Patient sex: M
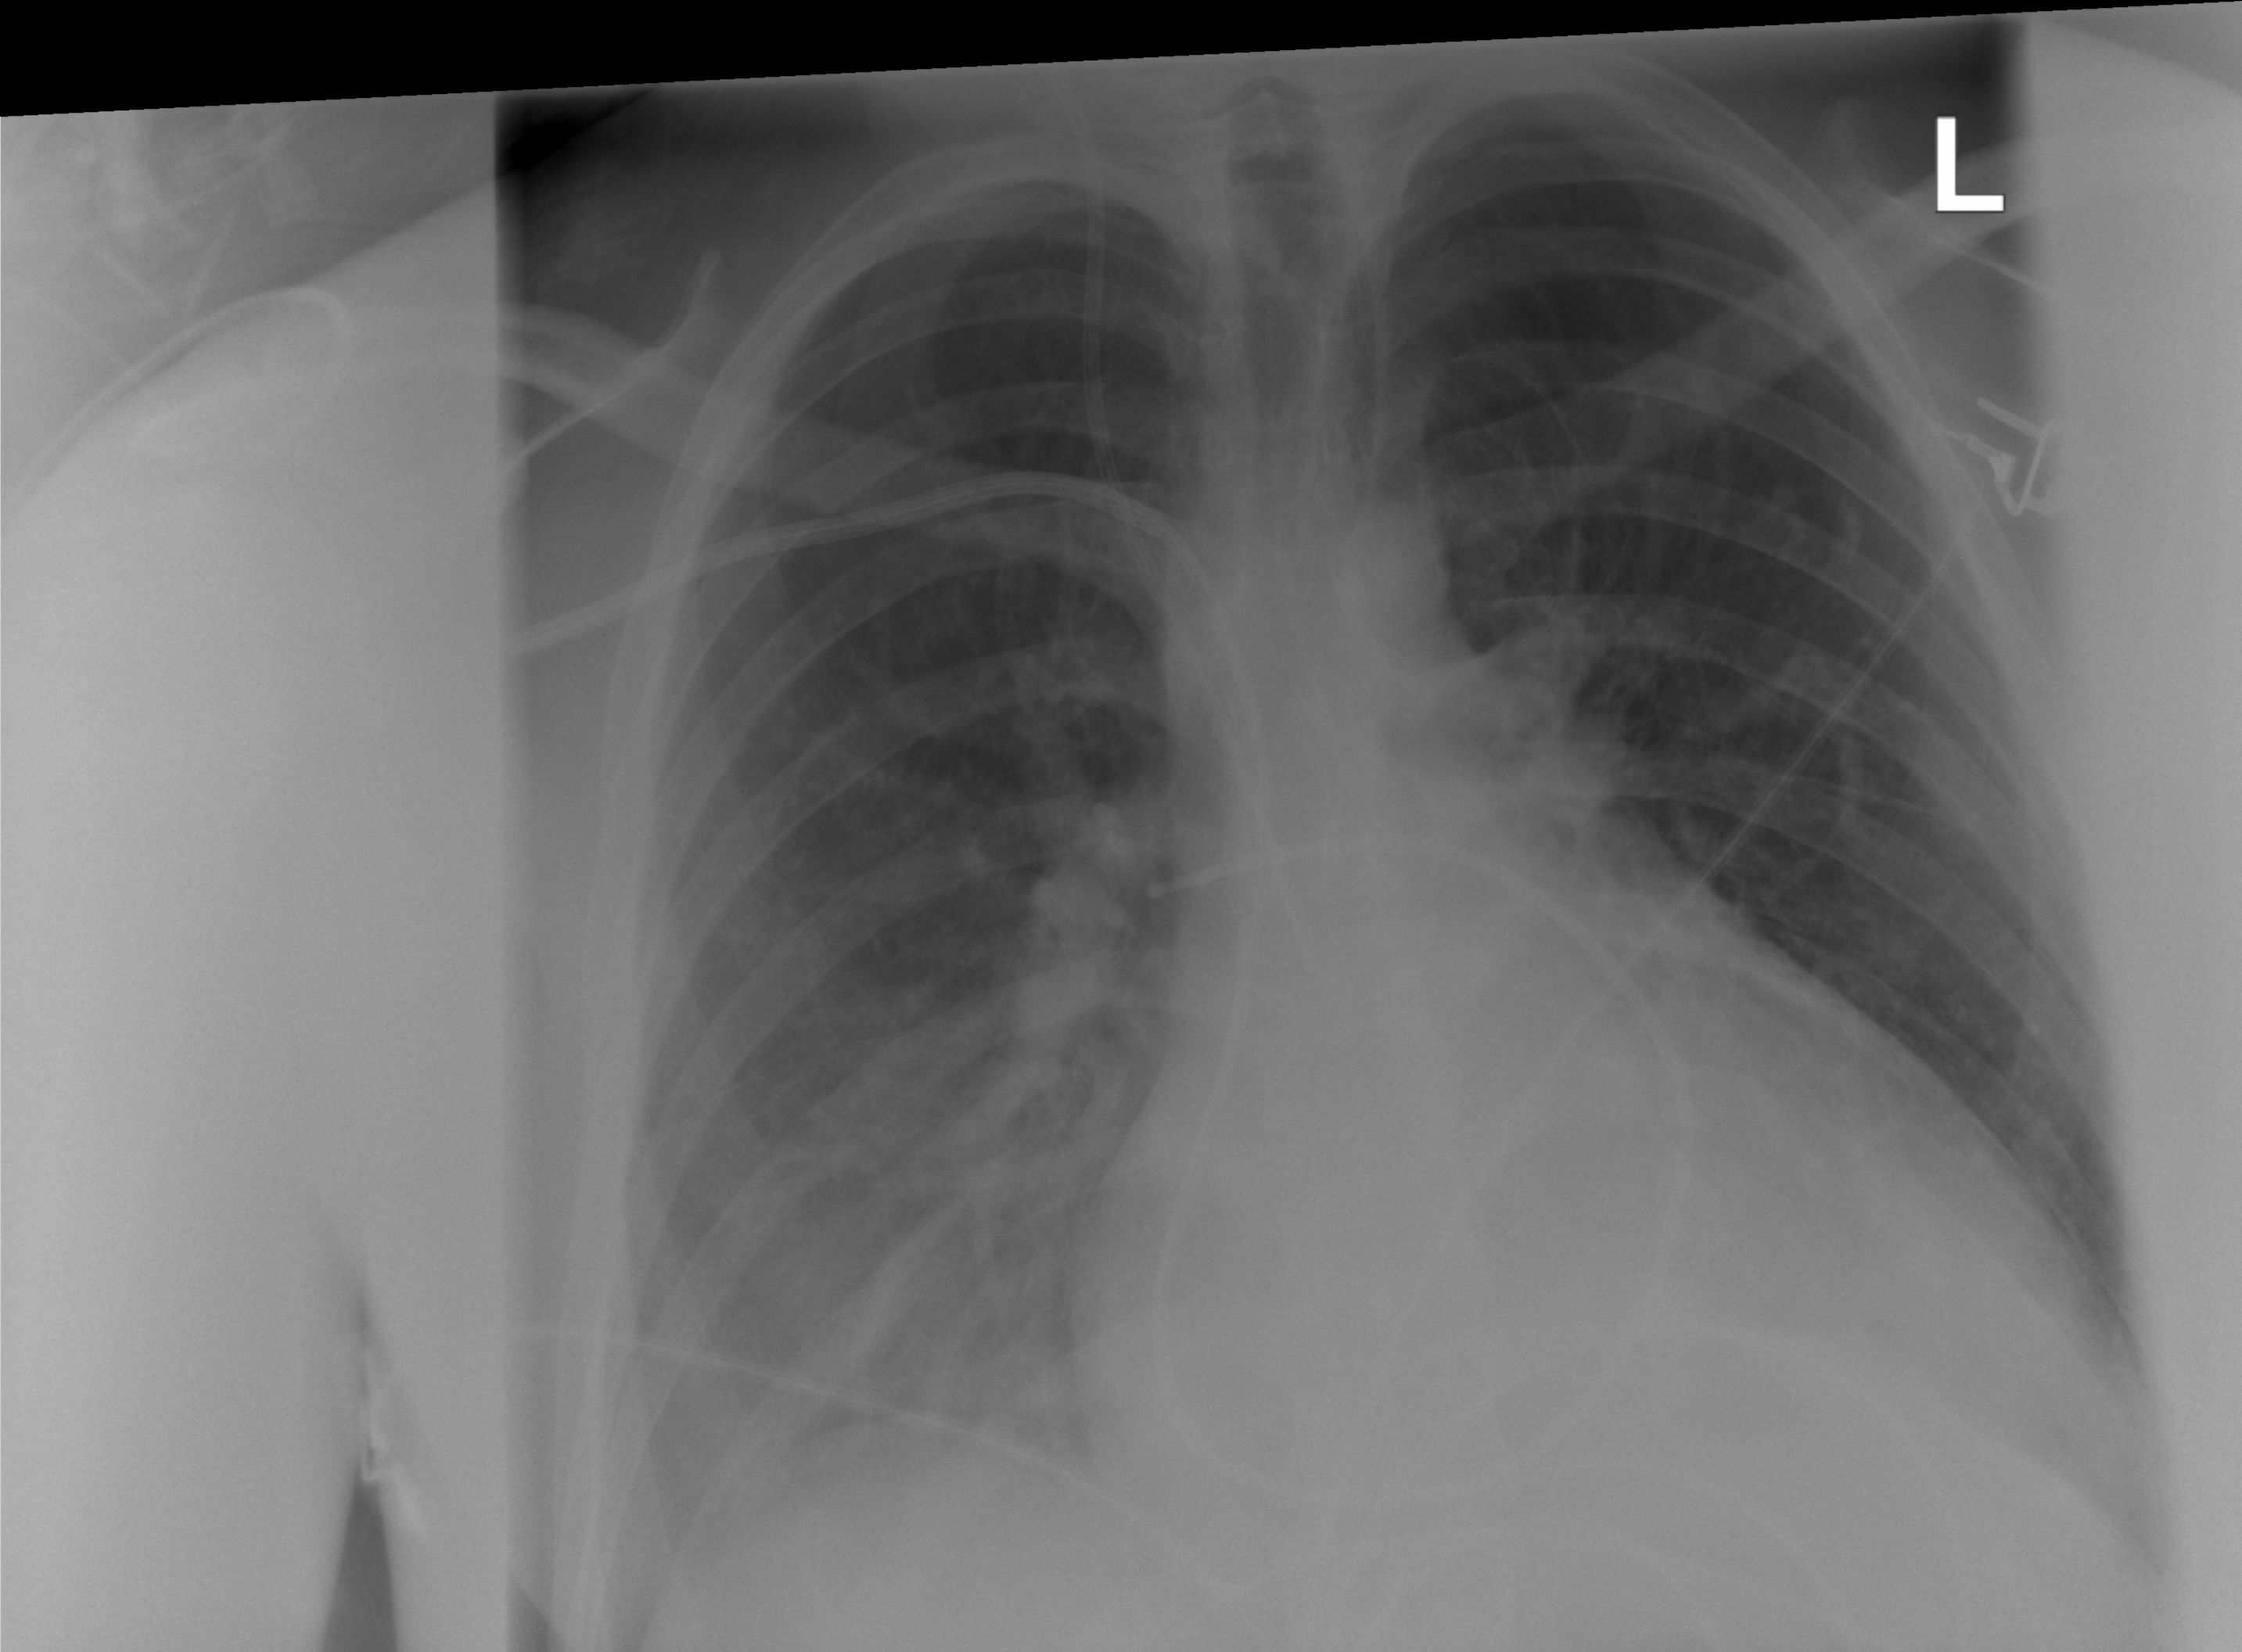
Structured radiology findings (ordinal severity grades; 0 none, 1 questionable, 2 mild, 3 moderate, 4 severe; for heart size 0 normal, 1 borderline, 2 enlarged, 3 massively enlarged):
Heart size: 2
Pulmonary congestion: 2
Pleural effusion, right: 0
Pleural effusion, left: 0
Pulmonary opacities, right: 2
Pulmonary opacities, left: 0
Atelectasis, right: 2
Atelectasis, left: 0